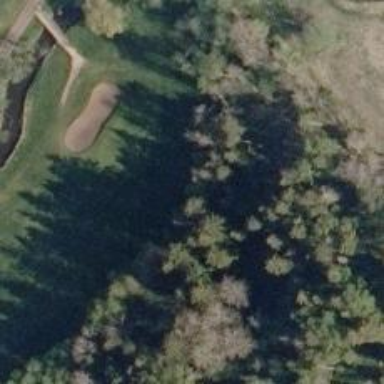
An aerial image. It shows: View of golf hole.